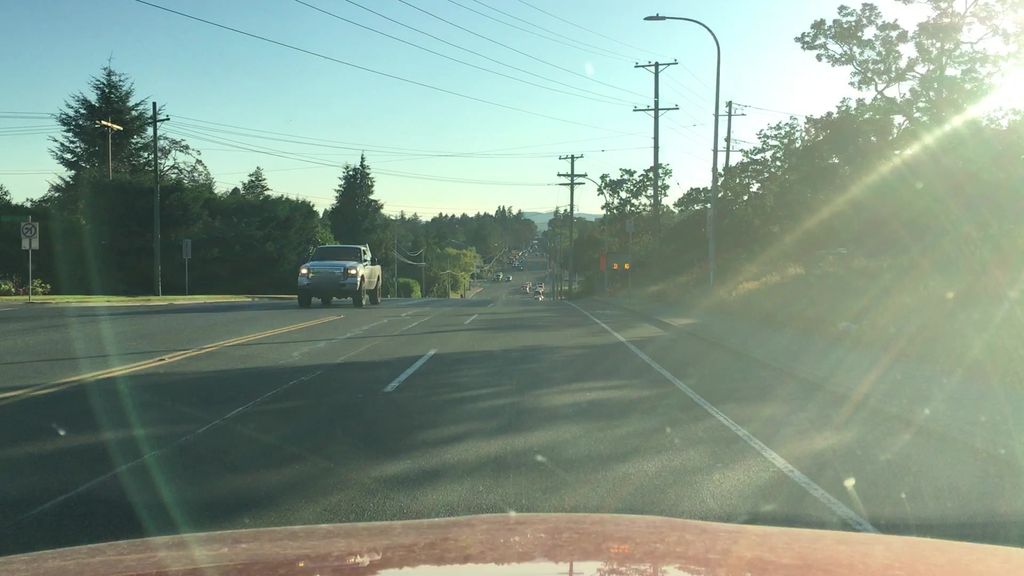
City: victoria